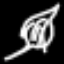
Label: leaf